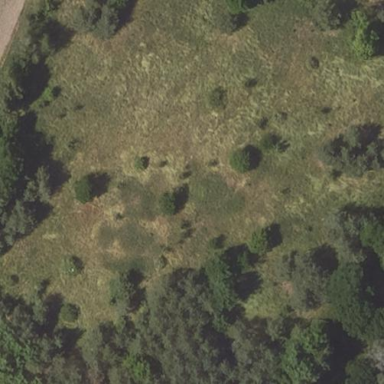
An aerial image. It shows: Landscape with heath vegetation.